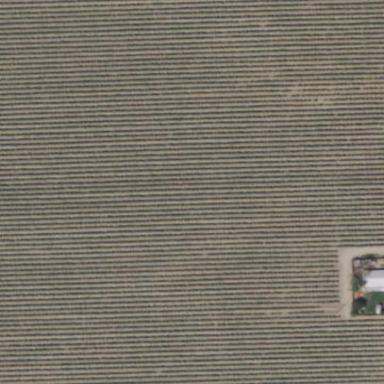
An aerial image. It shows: Vineyard where grapes are grown.